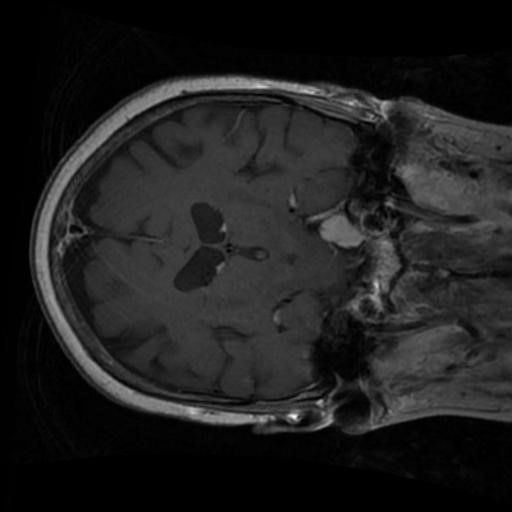
Label: brain_menin